Question: I'm trying to select the node where empUID equals a certain ID. Here is my JSON snippet
'''
{
"dsShedule": {
"ttEmployee": [
{
"empUID": 2649,
"empNameFirst": "Firstname",
"empNameLast": "lastName",
"empFunction": "AFWERKER DRUKKERIJ",
"ttShedule": [
{
"UID": 47,
"empUID": 2649,
"datStart": "2013-05-20",
"datStop": "2013-05-20",
"regime": 1,
"state": "PLANNED",
"ttSheduleDay": [
{
"SheduleUID": 47,
"dat": "2013-05-20",
"dateTimeStart": "2013-05-20T08:00:00.000",
"dateTimeStop": "2013-05-20T17:00:00.000",
"duration": 8
}
]
},
{
"UID": 57,
"empUID": 2649,
"datStart": "2013-05-21",
"datStop": "2013-05-21",
"regime": 1,
"state": "PLANNED",
"ttSheduleDay": [
{
"SheduleUID": 57,
"dat": "2013-05-21",
"dateTimeStart": "2013-05-21T08:00:00.000",
"dateTimeStop": "2013-05-21T17:00:00.000",
"duration": 8
}
]
}
]
},
'''
I'm able to select all the employee nodes but the moment I try to select the node where the ID equals for example 494323, it can not be found.
## The function
'''
JObject jObj = JObject.Parse(json);
int firstUID = 494323;
var linq = jObj["dsShedule"]["ttEmployee"].Select(x => new
{
empUID = x.SelectToken("empUID"),
empNameFirst = x.SelectToken("empNameFirst"),
empNameLast = x.SelectToken("empNameLast"),
ttShedule = x.SelectToken("ttShedule")
});
var uid = linq.Where(x => x.empUID.Equals(firstUID));
'''
I'm using VS2012 and when I debug the element linq and look for the value of empUID, it shows the value {494323} (Why the brackets?).
Below a picture of the variables:

As you can see uid is empty, what am I missing?
Thanks in advance
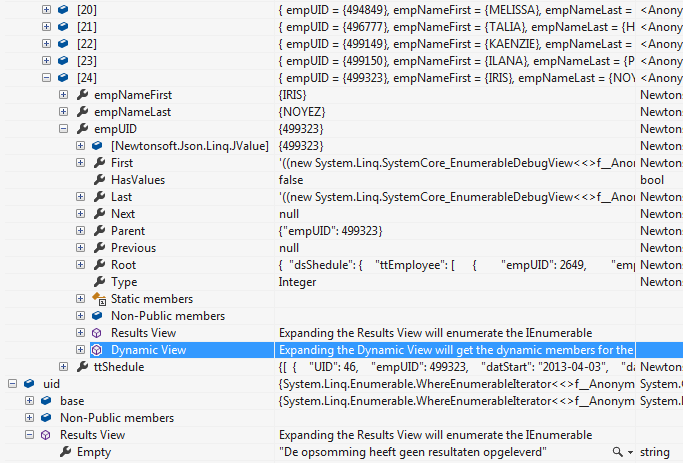
Answer: You select not the values in your select query but JToken objects:
'''
empUID = x.SelectToken("empUID")
'''
empUID is of type JToken (you can see the type in the debug view).
Then you try to compare an integer to a JToken which will fail.
Just select the values like this:
'''
empUID = x.SelectToken("empUID").Value<int>()
'''
Or use 'Value<T>' when comparing:
'''
var uid = linq.Where(x => x.empUID.Value<int>() == firstUID);
'''
Im not sure what you exactly want, but this should give you an idea.
1. Filter the ttEmployee array for the first entry with the given empUID
2. Select the ttShedule array of that entry
3. Filter with Where all ttSchedule entries, that contain a ttSheduleDay with a dat property of a given value: var linq = jObj["dsShedule"]["ttEmployee"]
// first filter for a single emp by empUID
.First(emp => emp["empUID"].Value<int>() == firstUID)
// then select the ttShedule array of that emp
.Select(emp => emp["ttShedule"])
// now filter for whatever ttShedule you need
.Where(shed => shed["ttSheduleDay"]
.Any(day => day["dat"].Value<DateTime>()
== new DateTime(2013, 5, 24))